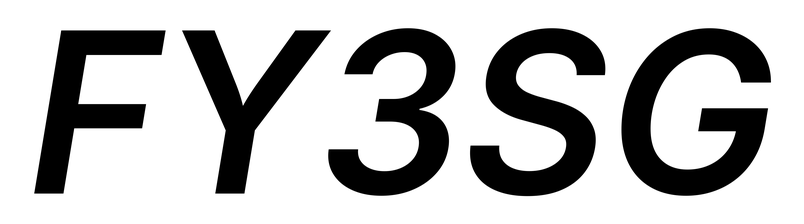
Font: Inter-Italic_SemiBold_Italic